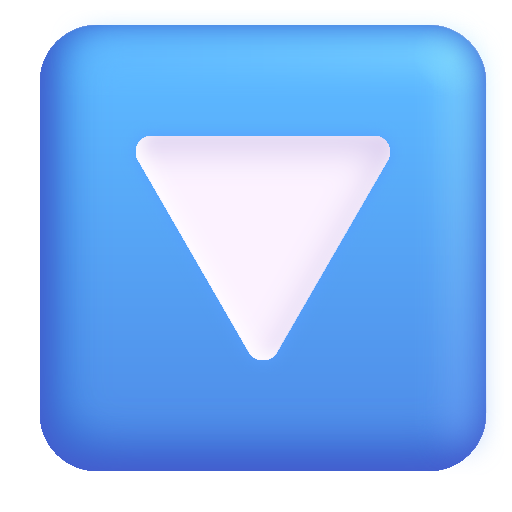
downwards button color